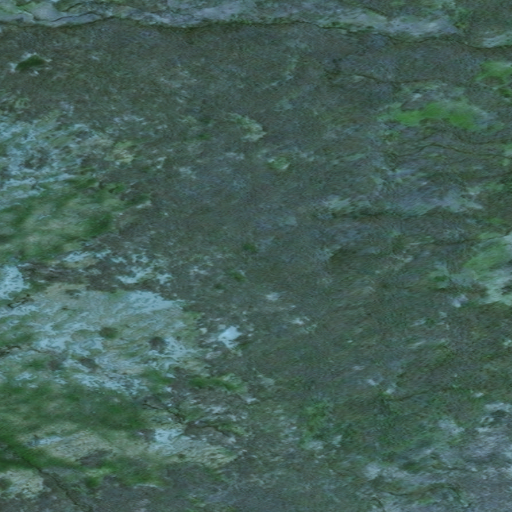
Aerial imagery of island in Alaska named Andronica Island containing only unknown